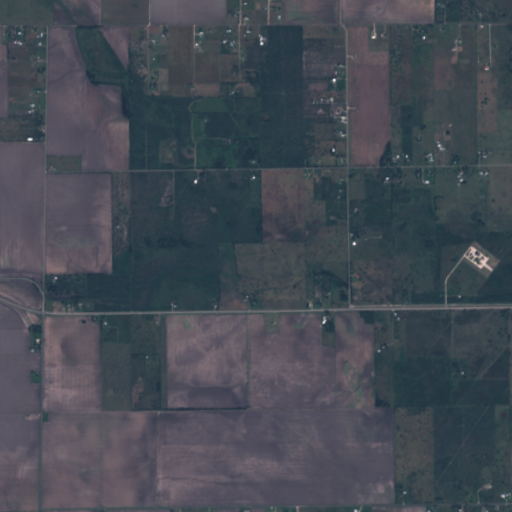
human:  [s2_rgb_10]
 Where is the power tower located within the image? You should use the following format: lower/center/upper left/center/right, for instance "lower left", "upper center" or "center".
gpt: The power tower is located in the upper of the image.
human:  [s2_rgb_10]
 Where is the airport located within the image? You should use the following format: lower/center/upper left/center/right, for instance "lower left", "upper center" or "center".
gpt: There is no airport in the image.